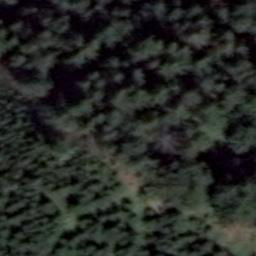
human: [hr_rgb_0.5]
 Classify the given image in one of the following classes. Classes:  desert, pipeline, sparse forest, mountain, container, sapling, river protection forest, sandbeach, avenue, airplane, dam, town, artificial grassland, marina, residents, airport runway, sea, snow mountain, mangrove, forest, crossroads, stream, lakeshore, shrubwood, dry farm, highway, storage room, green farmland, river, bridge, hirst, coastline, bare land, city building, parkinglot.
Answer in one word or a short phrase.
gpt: forest